Interaction volume radius: 5 \u00c5
Interaction volume height: 20 \u00c5
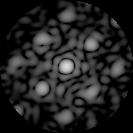
Disorder parameter: 0.3786